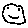
Label: smiley face